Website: home-depot
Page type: delivery-shipping
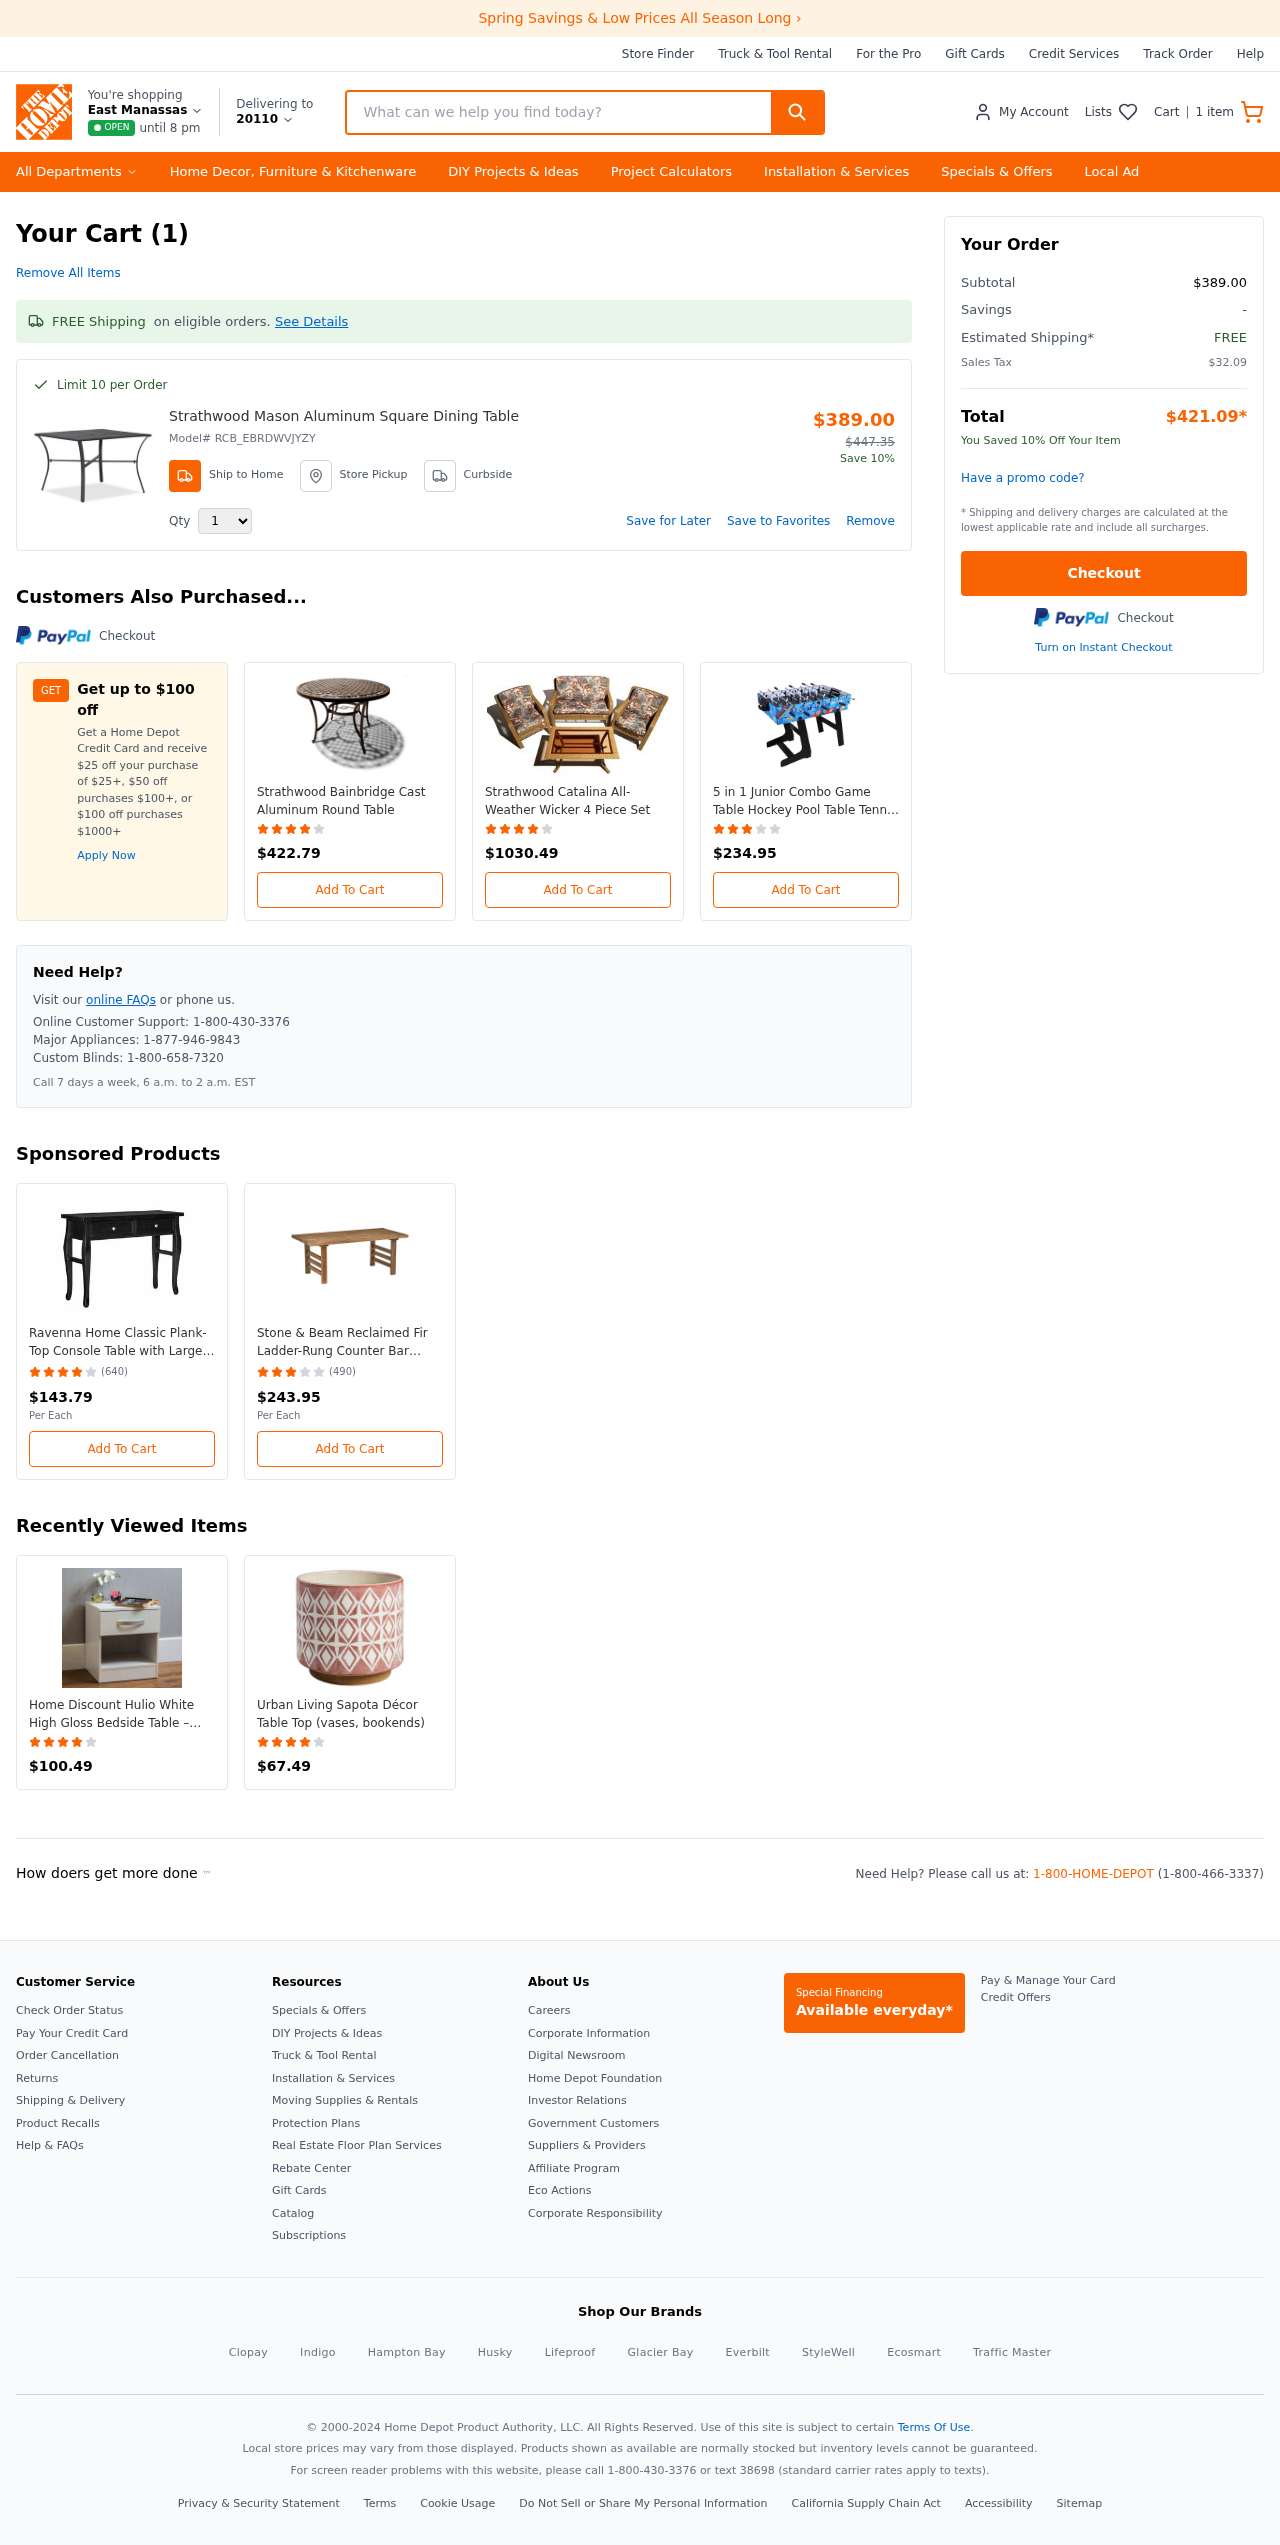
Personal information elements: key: PII_CITY_STATE
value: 20110
Product elements: key: PRODUCT1_NAME
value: Strathwood Mason Aluminum Square Dining Table
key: PRODUCT1_PRICE
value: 389
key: PRODUCT1_QUANTITY
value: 1
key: PRODUCT2_NAME
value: Strathwood Bainbridge Cast Aluminum Round Table
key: PRODUCT2_PRICE
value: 422.79
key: PRODUCT2_RATING
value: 4.6
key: PRODUCT3_NAME
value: Strathwood Catalina All-Weather Wicker 4 Piece Set
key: PRODUCT3_PRICE
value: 1030.49
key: PRODUCT3_RATING
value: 4.5
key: PRODUCT4_NAME
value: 5 in 1 Junior Combo Game Table Hockey Pool Table Tennis Table Foosball Table Arcade Basketball
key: PRODUCT4_PRICE
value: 234.95
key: PRODUCT4_RATING
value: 3.8
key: PRODUCT5_NAME
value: Ravenna Home Classic Plank-Top Console Table with Large Drawer, 42"W, Black Wood
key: PRODUCT5_NUM_RATINGS
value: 640
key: PRODUCT5_PRICE
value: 143.79
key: PRODUCT5_RATING
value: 4.1
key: PRODUCT6_NAME
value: Stone & Beam Reclaimed Fir Ladder-Rung Counter Bar Dining Table, 36"H
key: PRODUCT6_NUM_RATINGS
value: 490
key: PRODUCT6_PRICE
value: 243.95
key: PRODUCT6_RATING
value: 3.8
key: PRODUCT7_NAME
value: Home Discount Hulio White High Gloss Bedside Table – 1 Drawer, Metal Handles, Runner Anti Bowing Dra
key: PRODUCT7_PRICE
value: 100.49
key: PRODUCT7_RATING
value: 4.4
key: PRODUCT8_NAME
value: Urban Living Sapota Décor Table Top (vases, bookends)
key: PRODUCT8_PRICE
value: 67.49
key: PRODUCT8_RATING
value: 4.3
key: PRODUCT1_MODEL_ID
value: RCB_EBRDWVJYZY
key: PRODUCT1_ORIGINAL_PRICE
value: $447.35
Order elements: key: ORDER_NUM_ITEMS
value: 1
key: ORDER_NUM_ITEMS
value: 1 item
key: ORDER_SUBTOTAL
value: $389.00
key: ORDER_TAX
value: $32.09
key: ORDER_TOTAL
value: $421.09
Search elements: key: HEADER_SEARCH
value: What can we help you find today?